Question: I'm developing a booking system for hostels. Each room has a different amount of beds inside (room.capacity). It's possible that different reservations share a single room with three beds for example. It's also possible that a single reservation takes up a whole room and it's capacity, or even take up multiple beds from different rooms. The idea is, rather than in a classical hotel booking system where you book on a 'per-room' basis, in my system all works on a 'per-bed' basis. Basically in the backend you add a new room and define a capacity, rather than adding every single bed. It it's not necessary to know who has which bed, but it's important to know which room and if the capacity limit is reached or if there are still rooms left in a room.
I'm looking for a way to select ALL ROOMS with their CAPACITY + AVAILABLE BEDS depending on the entries in reservation_room.
I tried around for hours with a massive query like:
'''
SELECT room.id, room.name, room.room_category_id, room.status, room.capacity
FROM room
WHERE (SELECT COUNT(reservation_room.id)
FROM reservation_room
WHERE reservation_room.id = room.id) AND
WHERE (SELECT reservation.start, reservation.end
FROM reservation
WHERE NOT reservation.start > date$1 AND
NOT reservation.end < $date2
UNION
SELECT COUNT(id) AS beds_available
FROM reservation_room
WHERE reservation_room.id = room.id;
'''

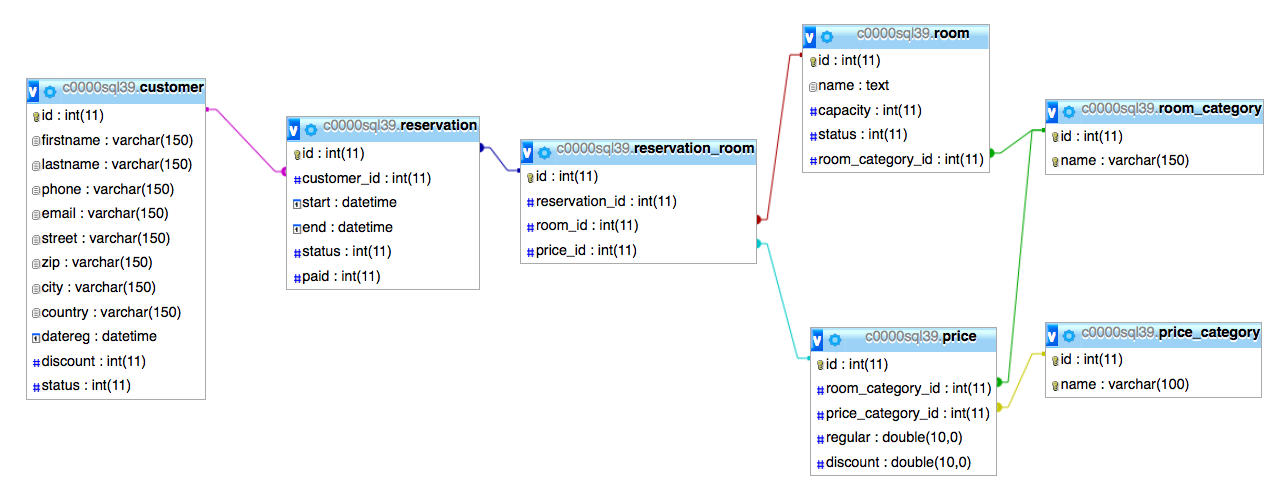
Answer: I think this is pretty close:
'''
SELECT r.id, r.name, r.room_category_id, r.status, r.capacity, r.capacity - IFNULL(COUNT(res.id), 0) AS beds_available
FROM room AS r
LEFT JOIN reservation_room as rr ON rr.room_id = r.id
LEFT JOIN reservation as res
ON res.id = rr.reservation_id
AND @range_start < res.end
AND @range_end > res.start
GROUP BY r.id
'''
The only problem is if there are two non-overlapping reservations for the same room during the period, it will decrease the available beds twice. I'm not sure how to sort all the reservations so that only overlapping reservations add to the bed use count.